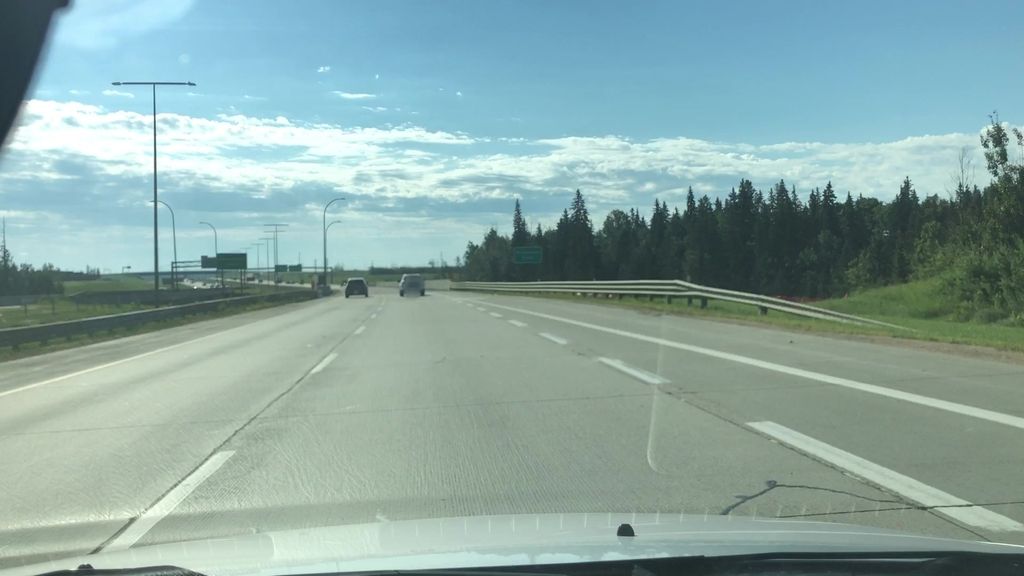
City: edmonton